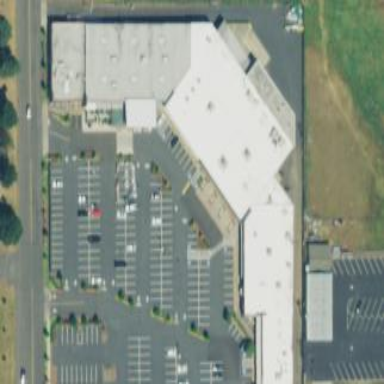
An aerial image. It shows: Fitness center building.